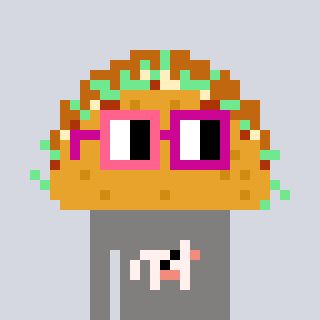
a pixel art character with square pink and red glasses, a taco-shaped head and a bluegrey-colored body on a cool background